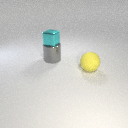
large gray metal cylinder behind large yellow rubber sphere